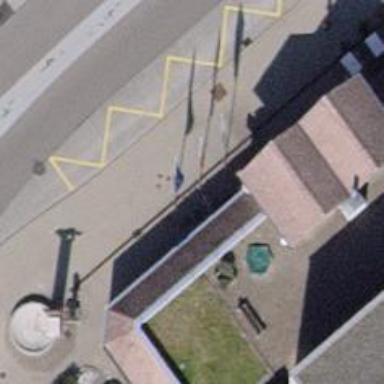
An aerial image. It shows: Flagpole which is man-made.